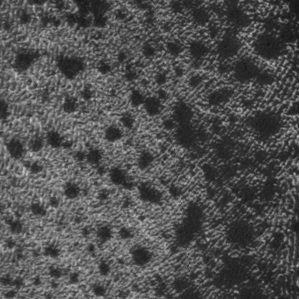
Label: frost